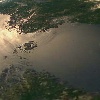
Label: water